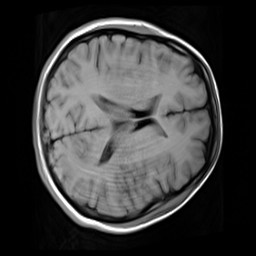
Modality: T1w
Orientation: axial
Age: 22
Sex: female
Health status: healthy
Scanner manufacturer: siemens
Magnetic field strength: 3 T
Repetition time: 4.1 s
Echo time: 0.0085 s